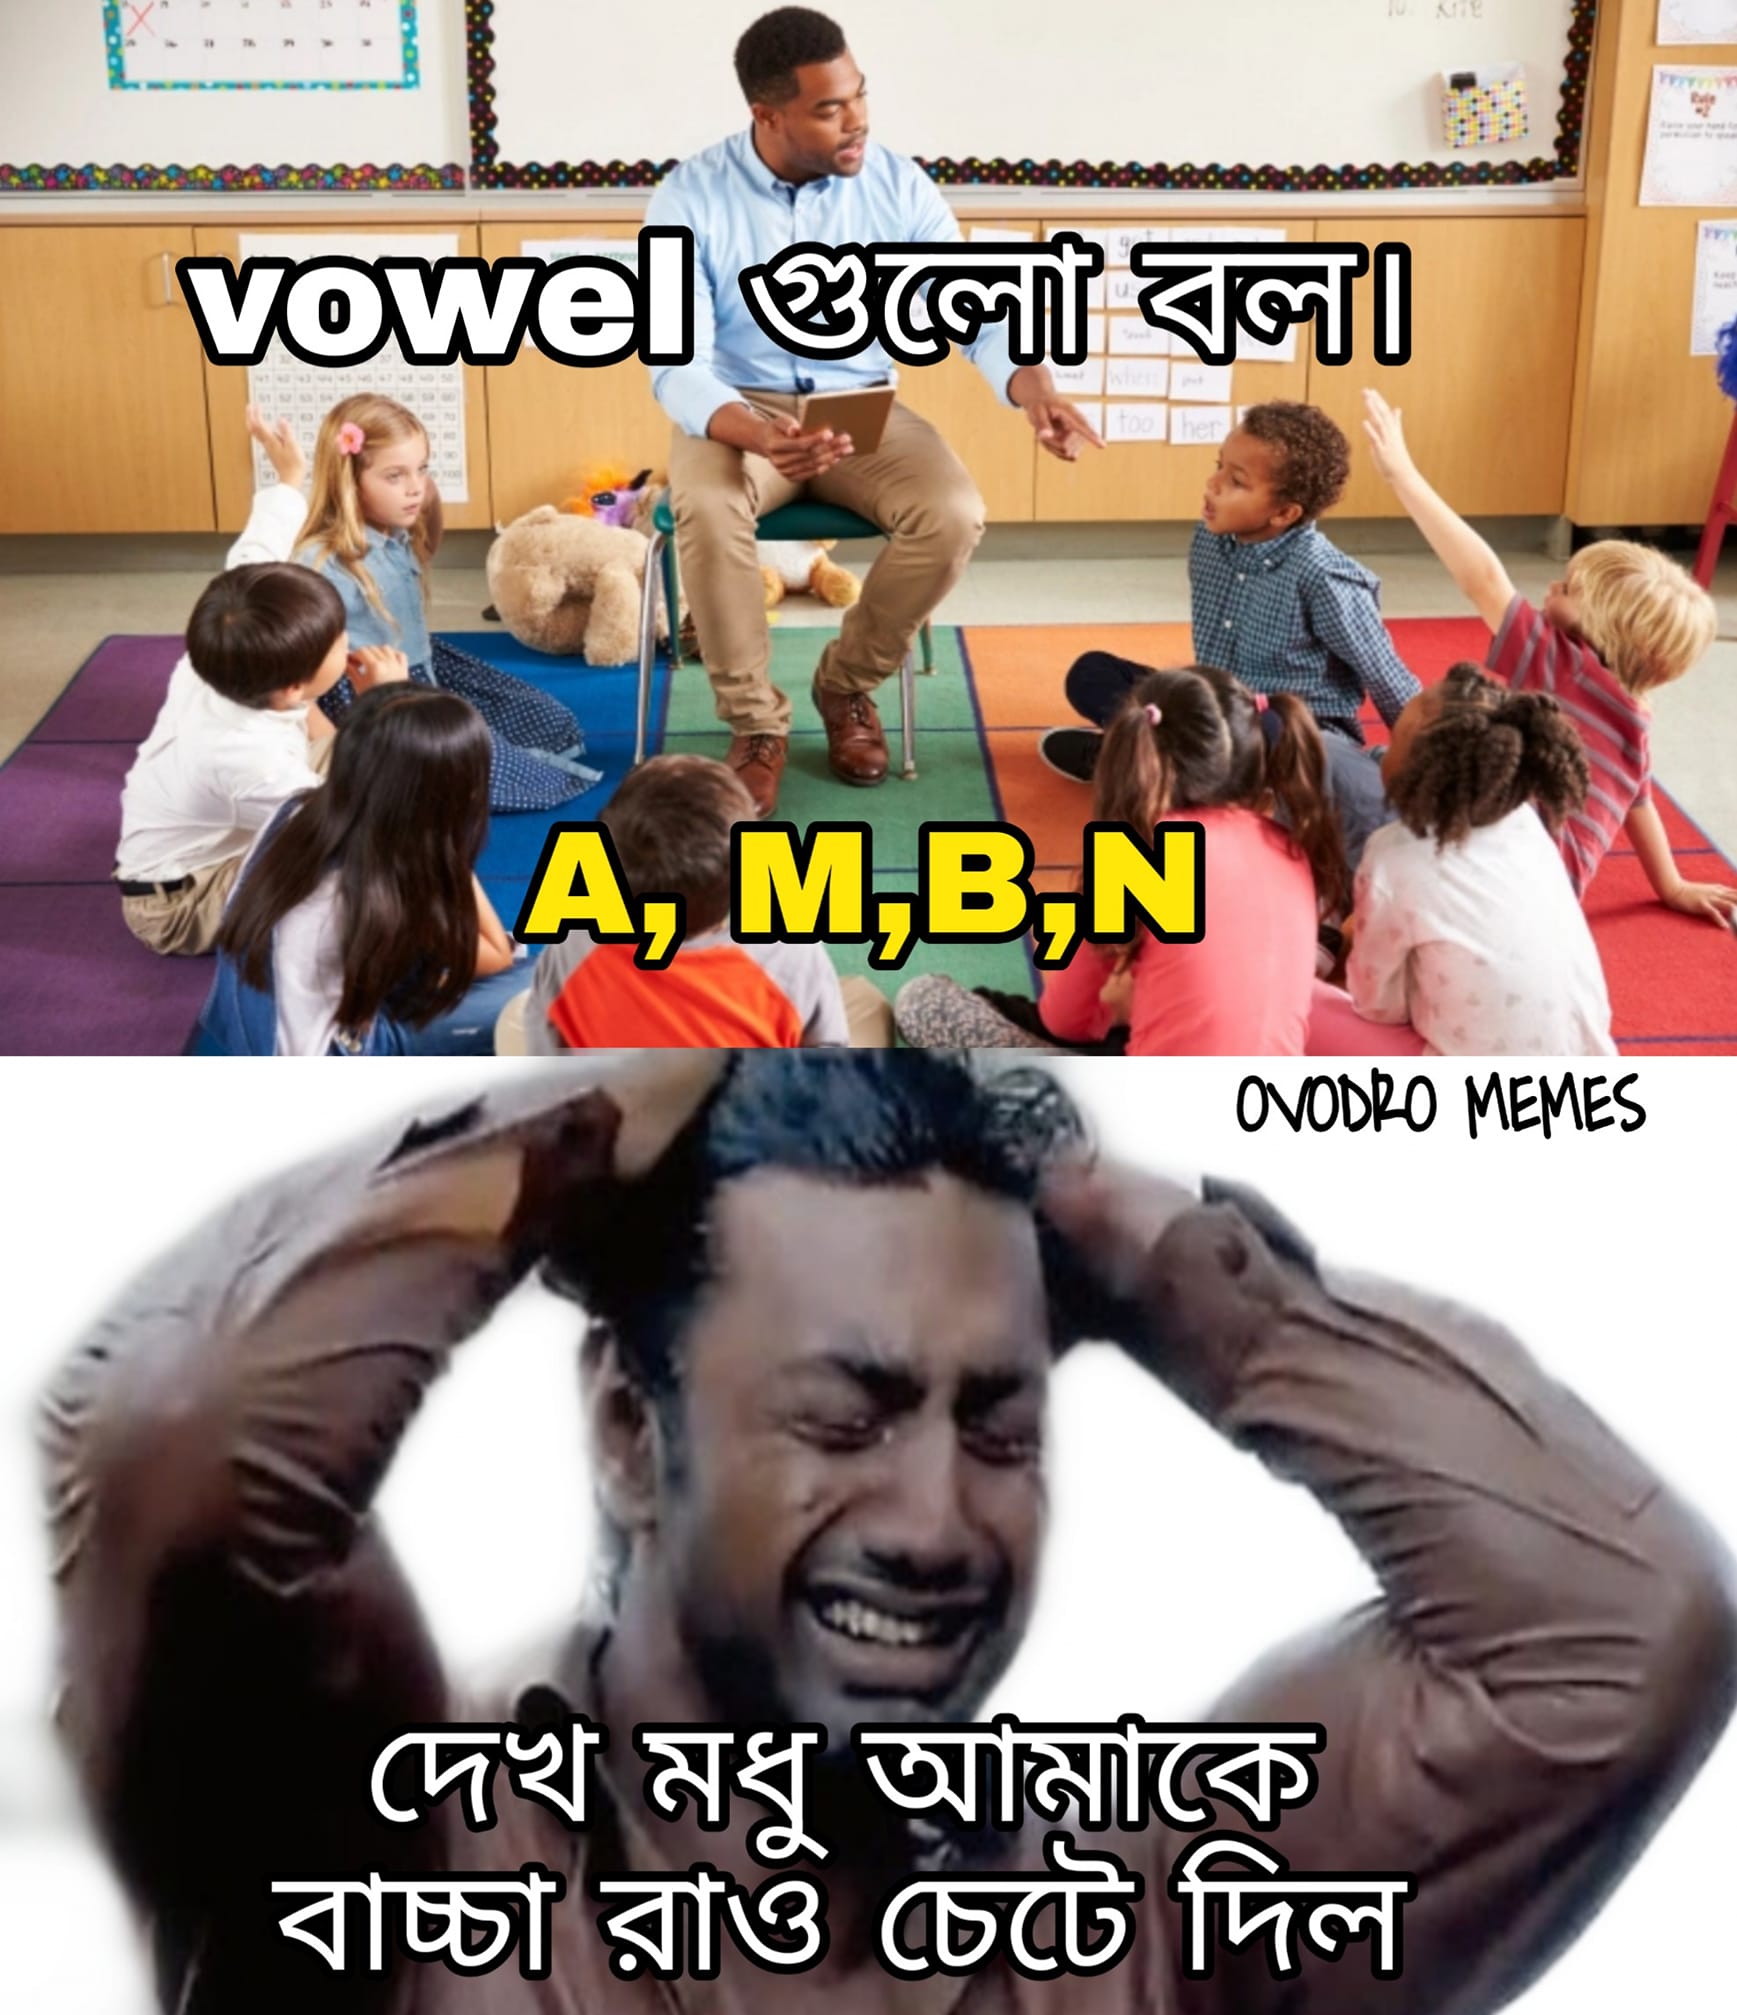
Caption: vowel গুলো বল  A, M,B,N     দেখ মধু আমাকে বাচ্চা রাও চেটে দিল
Label: hate